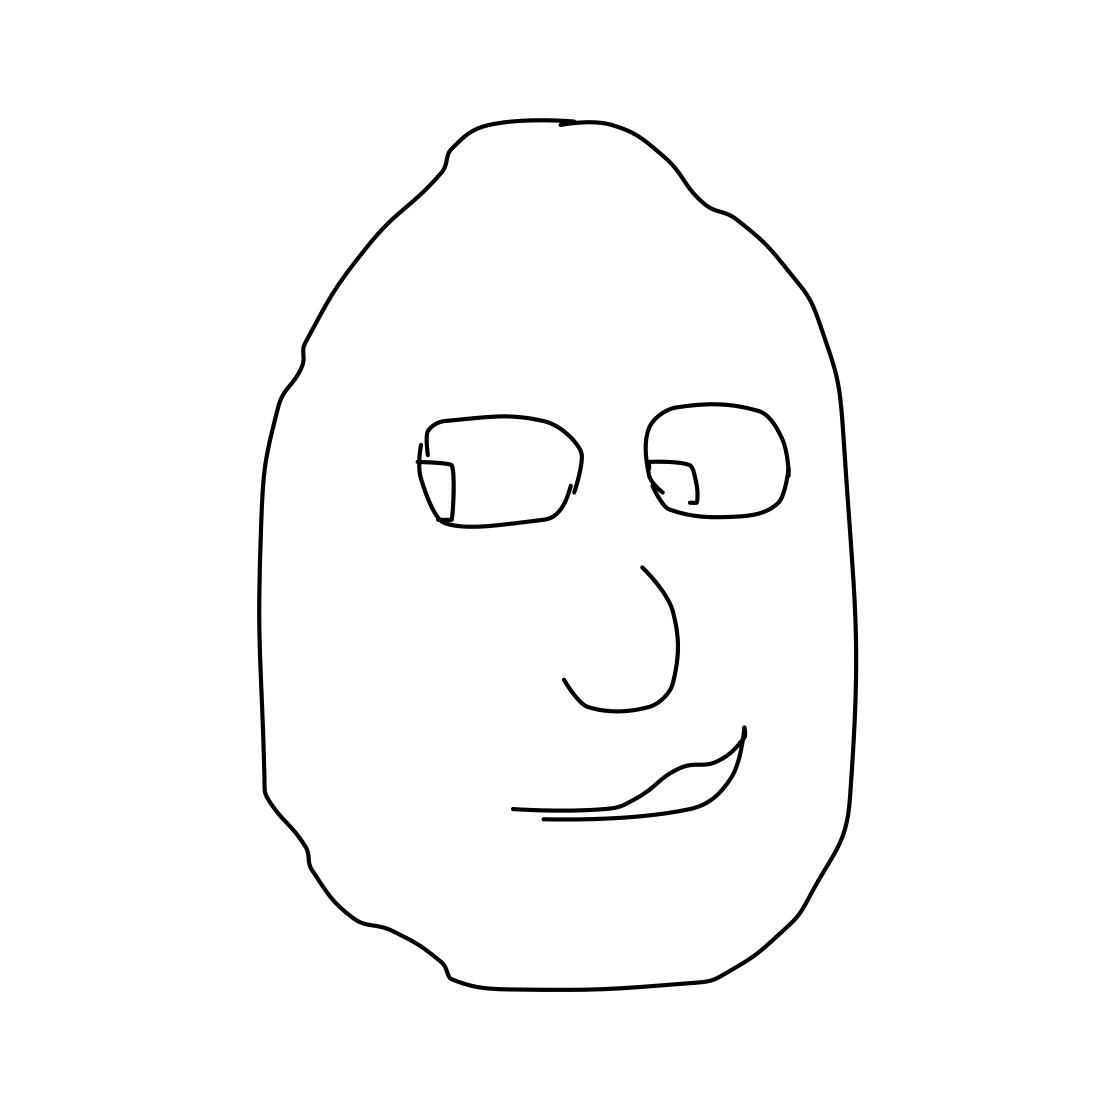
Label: face